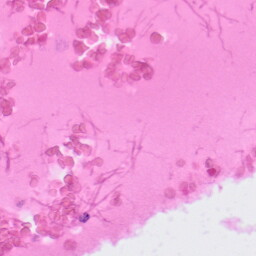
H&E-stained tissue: Colon